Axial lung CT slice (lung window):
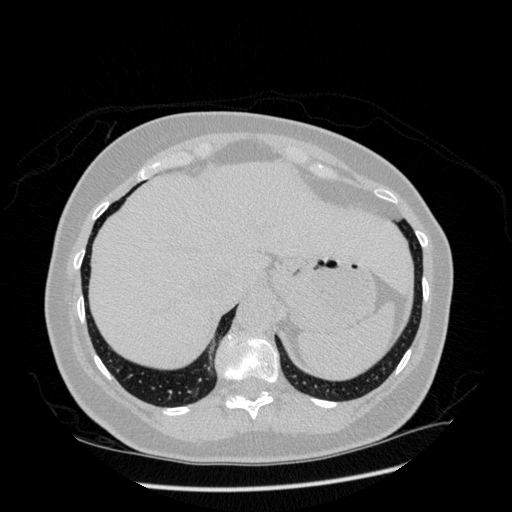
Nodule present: no